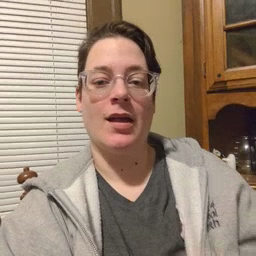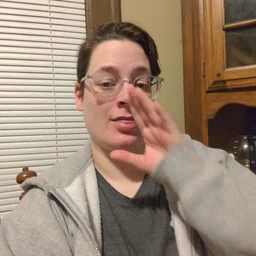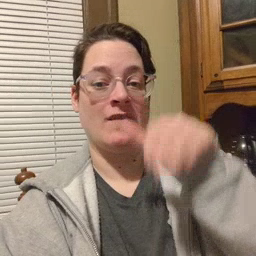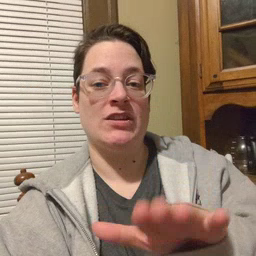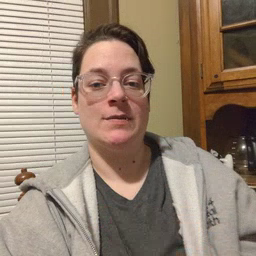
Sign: elephant